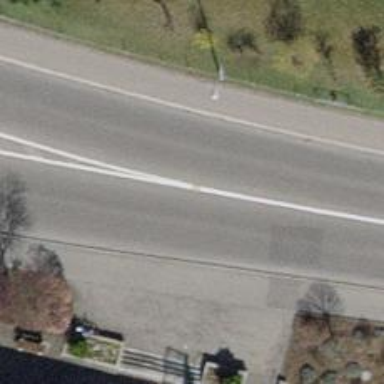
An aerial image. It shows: Road with traffic signals.